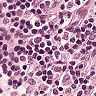
Metastatic tissue present: no